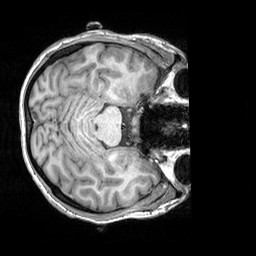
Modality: T1w
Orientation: axial
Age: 30
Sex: female
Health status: healthy
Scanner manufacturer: siemens
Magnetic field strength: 3 T
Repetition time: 2.3 s
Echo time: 0.00303 s